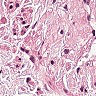
Metastatic tissue present: no